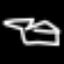
Label: octagon